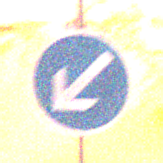
Verkehrszeichen: VorgeschriebeneVorbeifahrtLinks
Umgebung: Outdoor, Nature
Tageszeit: Night
Wetter: Clear
Licht: Natural
Jahreszeit: NotSpecified
Kontrast: LowContrast